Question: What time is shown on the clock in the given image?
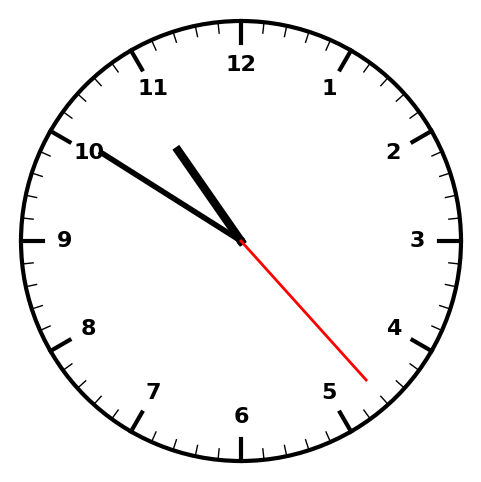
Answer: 10:50:23